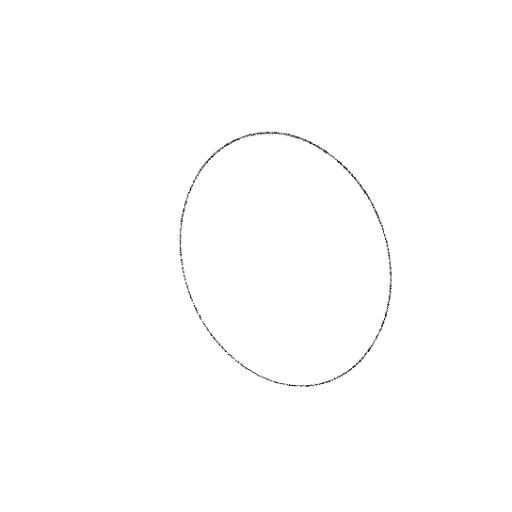
Crossing number: 0